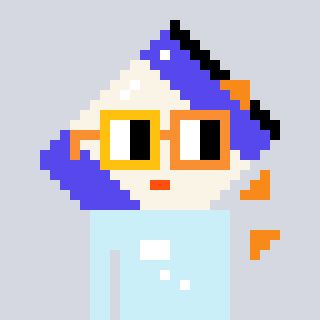
a pixel art character with square yellow and orange glasses, a chips-shaped head and a cold-colored body on a cool background